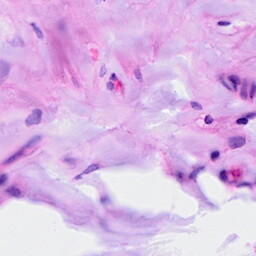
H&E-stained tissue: Ovarian